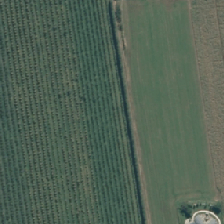
Land cover: shortrotation_cropland